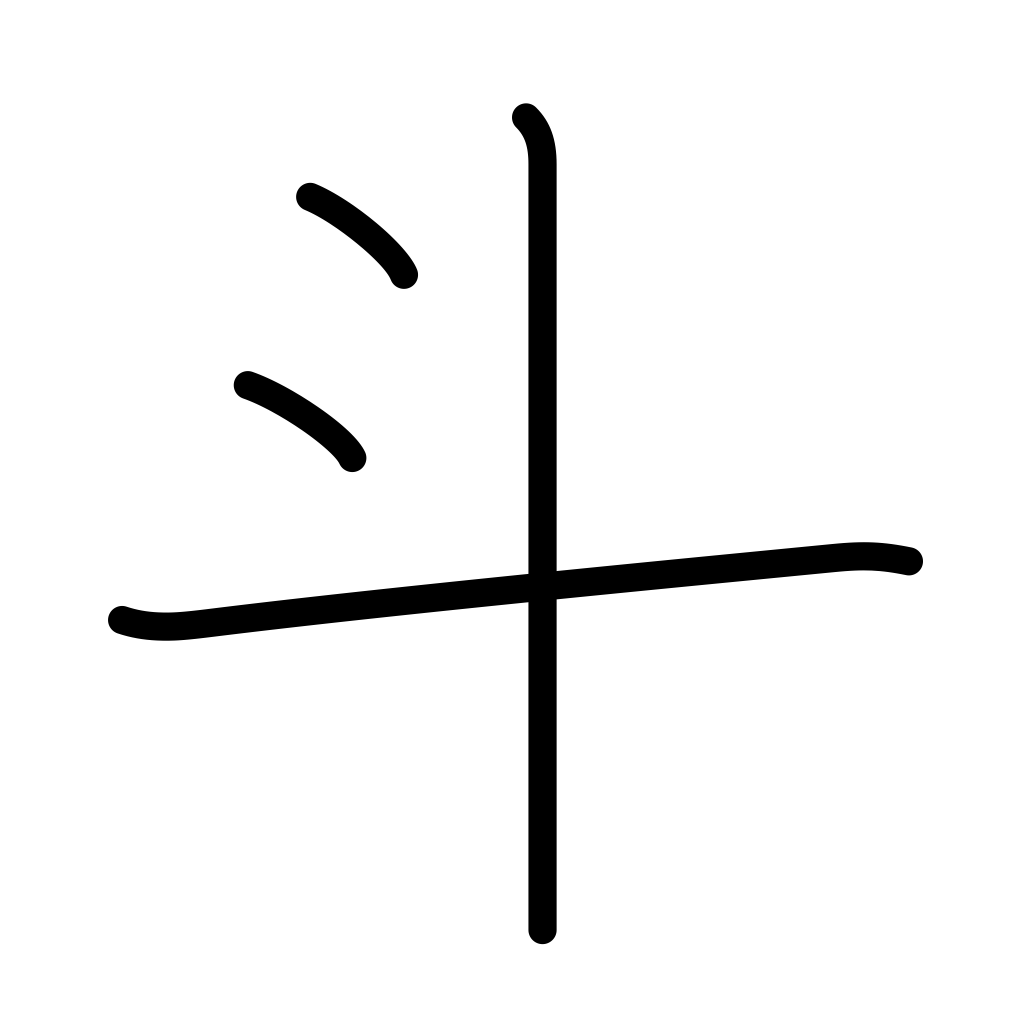
Meaning: Big Dipper, sake dipper